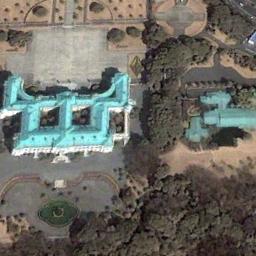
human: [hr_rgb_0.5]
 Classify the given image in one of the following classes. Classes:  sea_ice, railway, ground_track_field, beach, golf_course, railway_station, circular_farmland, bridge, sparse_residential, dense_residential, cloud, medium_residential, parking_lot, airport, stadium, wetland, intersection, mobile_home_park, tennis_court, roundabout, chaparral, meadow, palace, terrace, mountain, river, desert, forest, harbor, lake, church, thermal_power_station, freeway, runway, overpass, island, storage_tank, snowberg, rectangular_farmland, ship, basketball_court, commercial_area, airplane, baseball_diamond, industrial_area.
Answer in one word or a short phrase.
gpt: palace